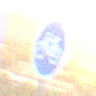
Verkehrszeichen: Radweg
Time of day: SunriseSunset
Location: Outdoor (Nature)
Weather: PartlyCloudy
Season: NotSpecified
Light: Natural